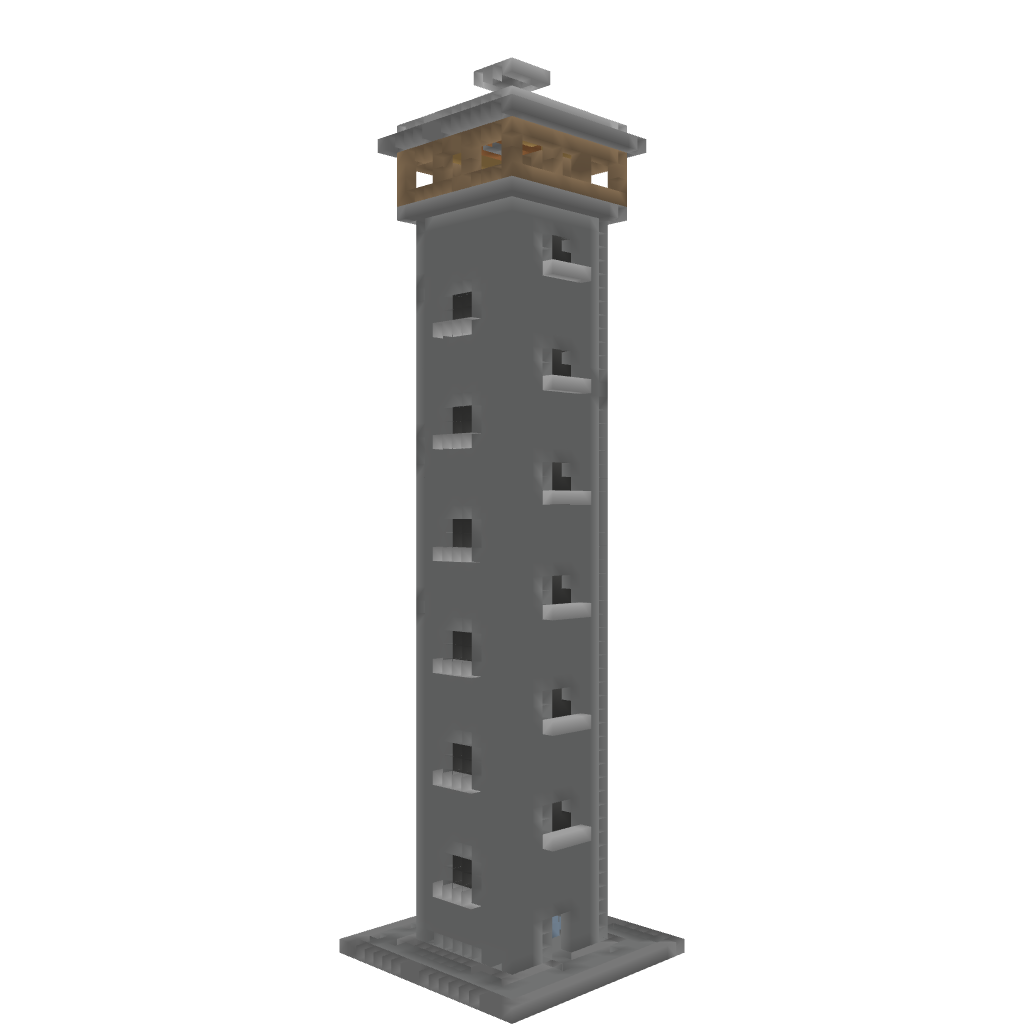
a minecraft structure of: Tower